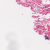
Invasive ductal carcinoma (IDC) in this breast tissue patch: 0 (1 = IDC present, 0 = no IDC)